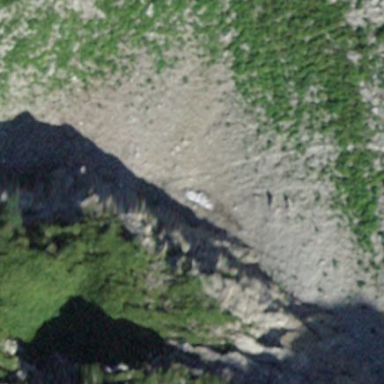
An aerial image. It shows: Natural scree.